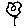
Label: flower